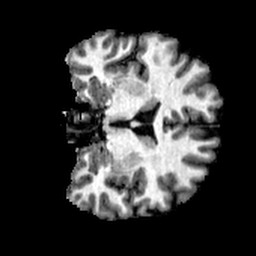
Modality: T1w
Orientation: coronal
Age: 28
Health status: healthy
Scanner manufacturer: philips
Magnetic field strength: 3 T
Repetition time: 0.007833 s
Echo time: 0.003598 s